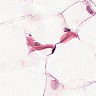
Metastatic tissue present: yes